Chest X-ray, AP view. Patient: 52 years old, sex F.
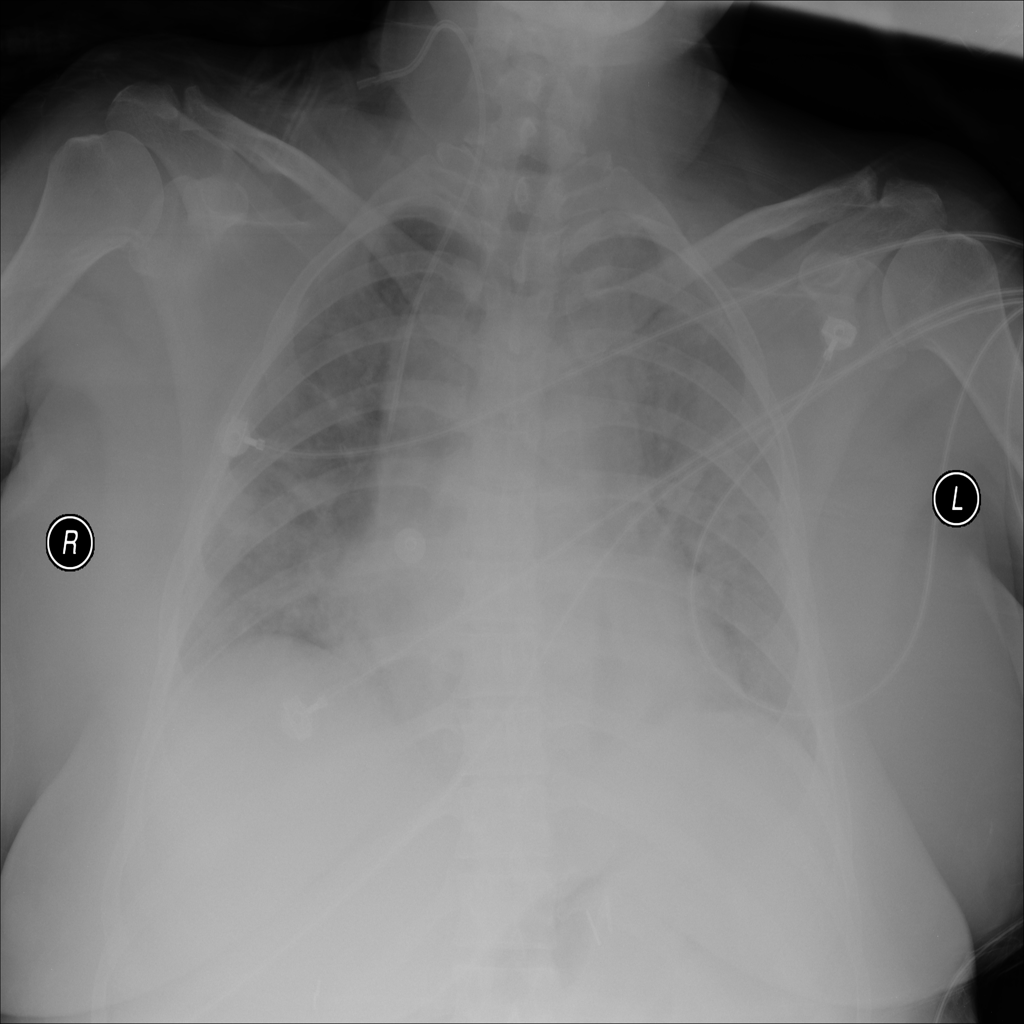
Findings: No Finding